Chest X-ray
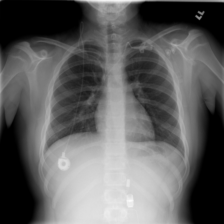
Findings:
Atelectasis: negative
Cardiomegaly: negative
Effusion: negative
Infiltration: negative
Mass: negative
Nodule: negative
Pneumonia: negative
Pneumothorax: negative
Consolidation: negative
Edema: negative
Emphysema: negative
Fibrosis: negative
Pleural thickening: negative
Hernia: negative